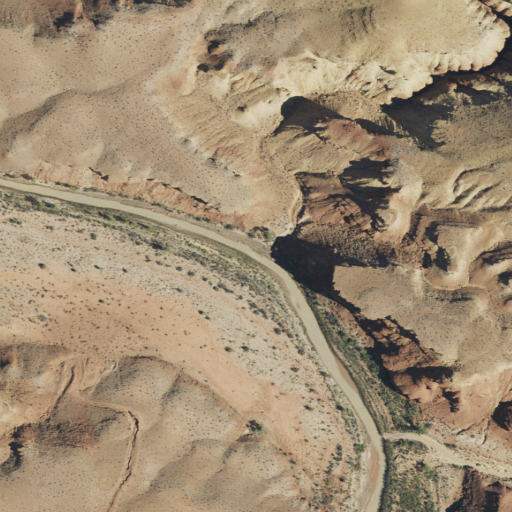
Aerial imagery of valley in Utah named Penitentiary Canyon containing shrub and evergreen forest